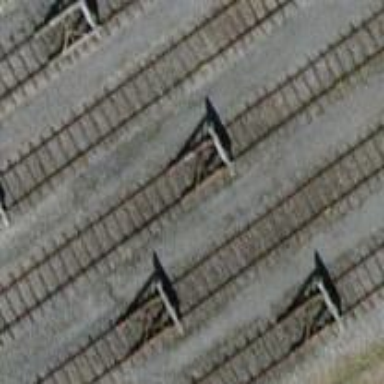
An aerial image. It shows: Railway buffer stop.